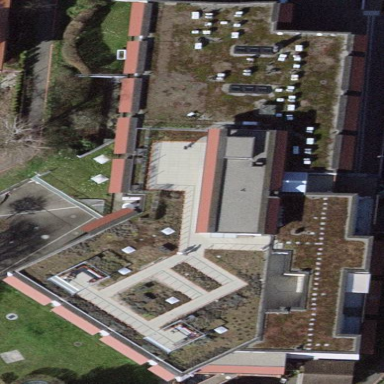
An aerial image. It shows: Building with flat roof.